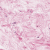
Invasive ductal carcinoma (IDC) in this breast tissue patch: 0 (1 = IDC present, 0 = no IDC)